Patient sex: M
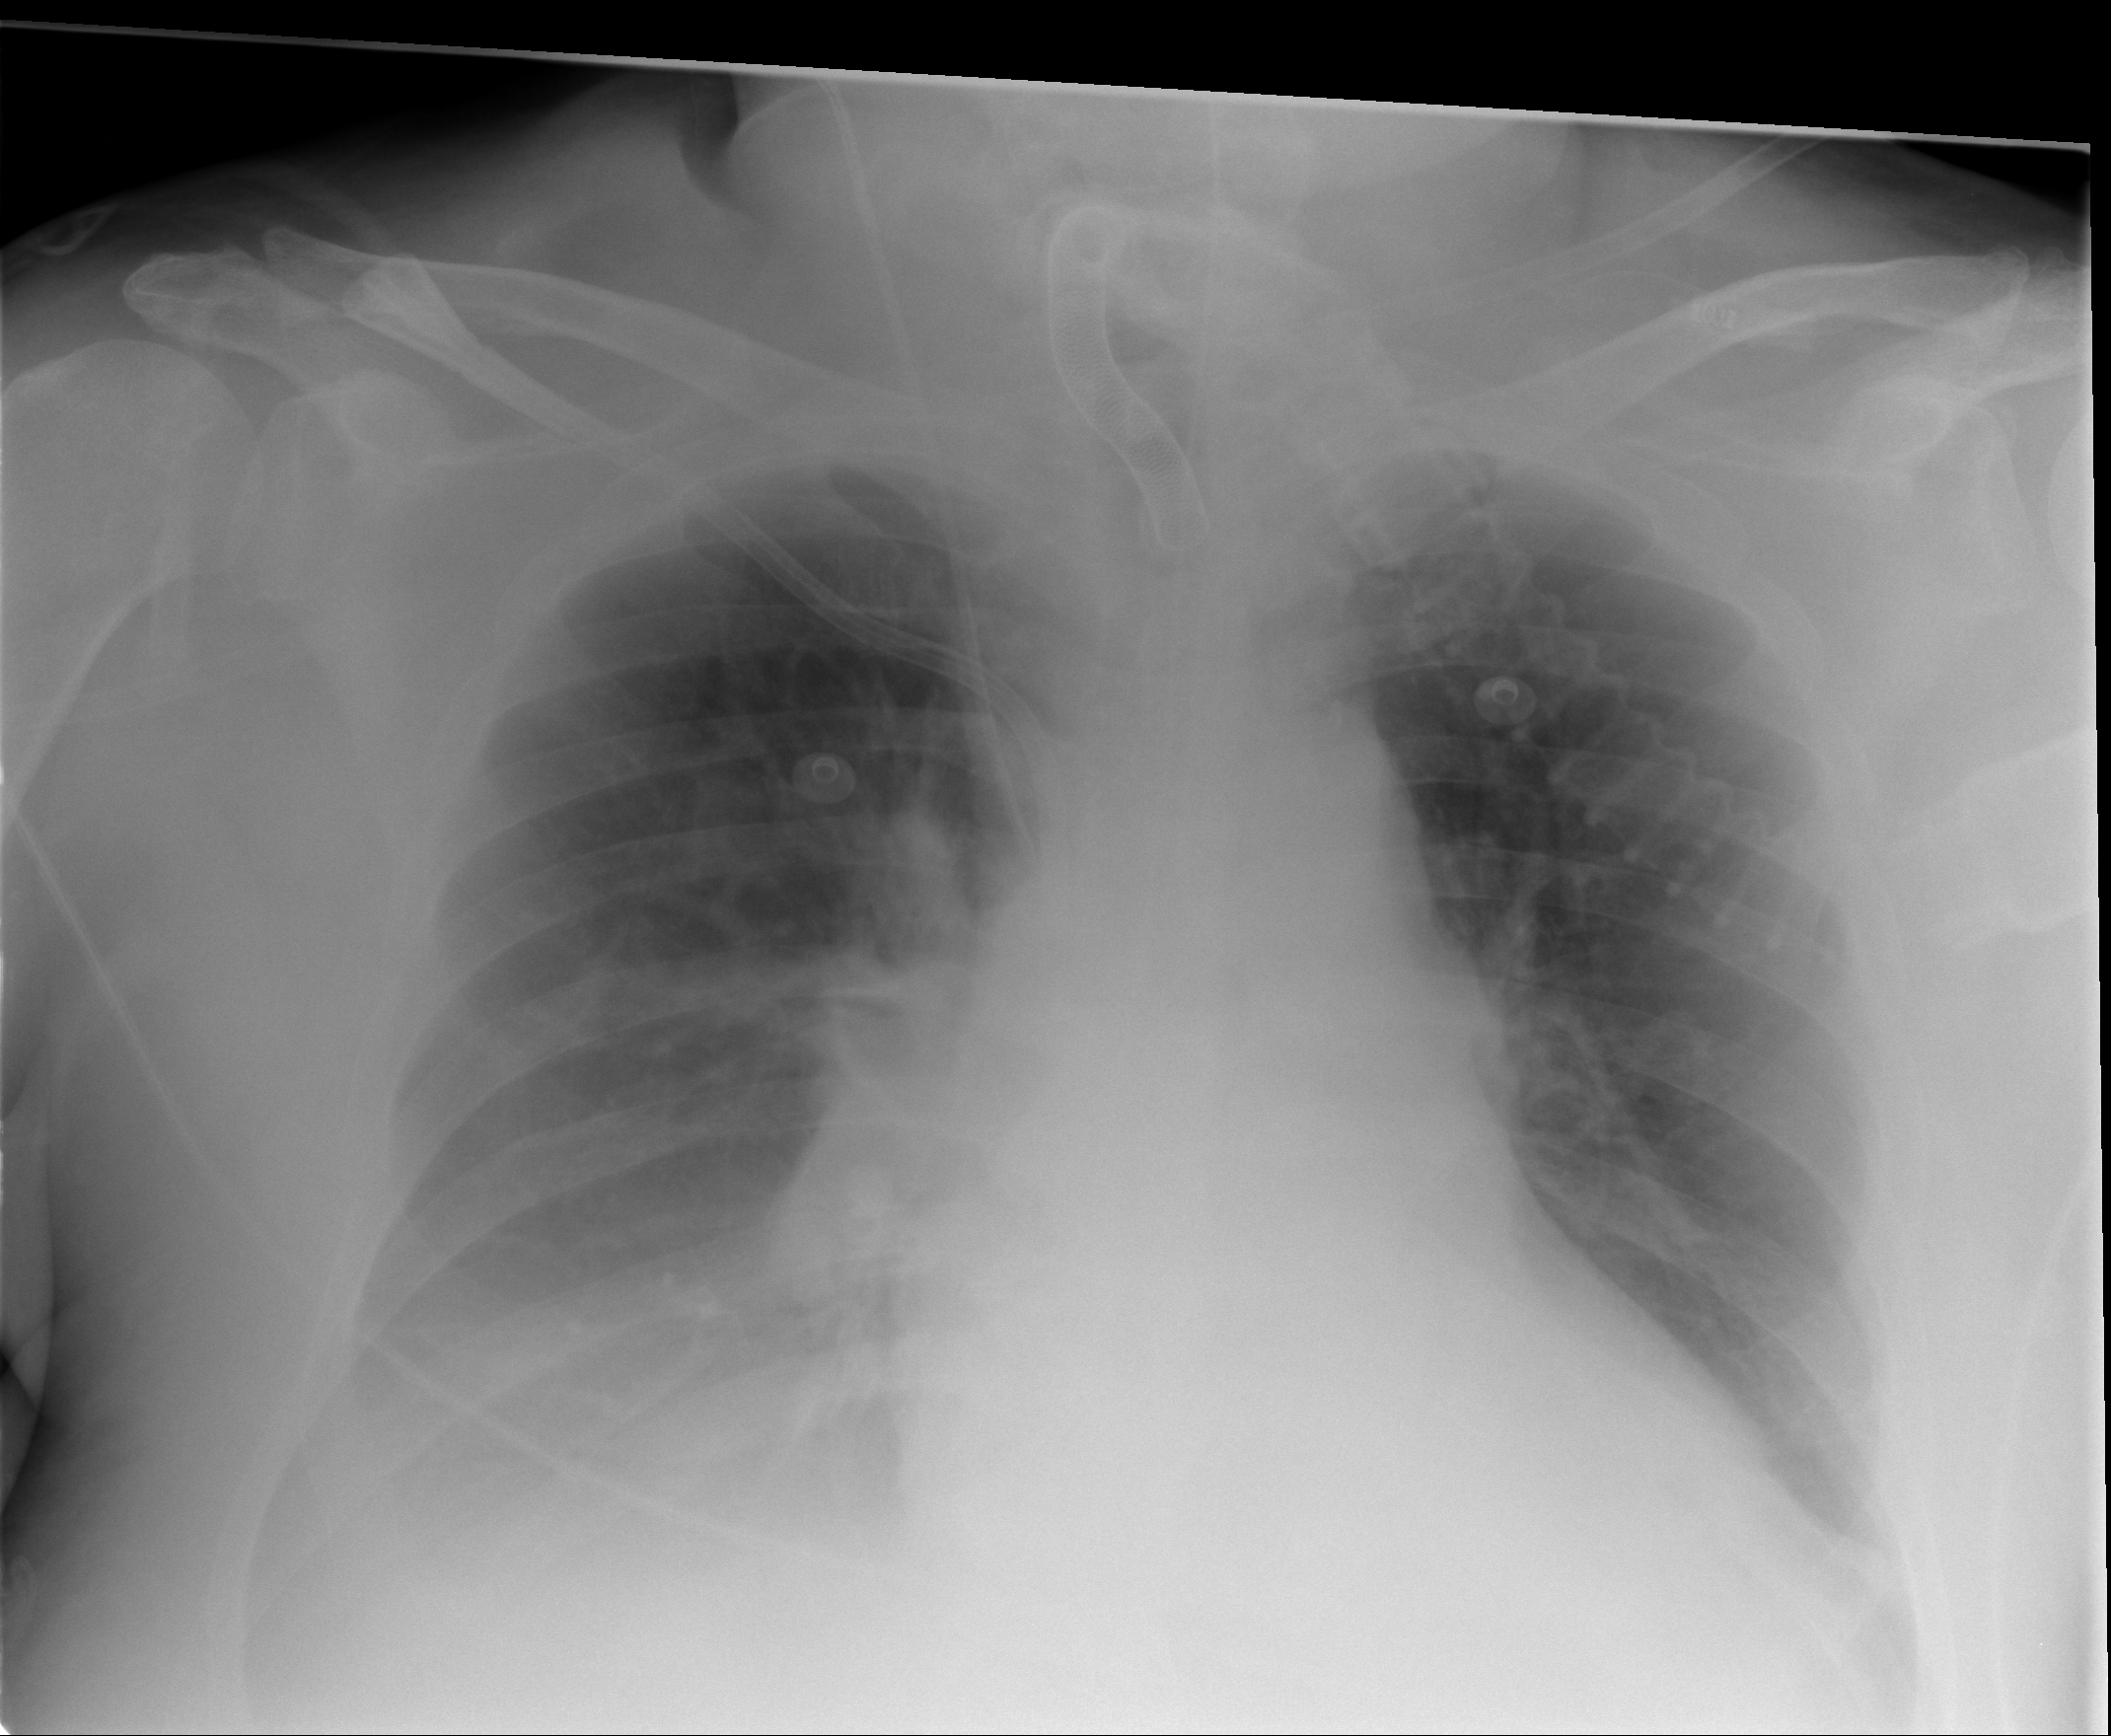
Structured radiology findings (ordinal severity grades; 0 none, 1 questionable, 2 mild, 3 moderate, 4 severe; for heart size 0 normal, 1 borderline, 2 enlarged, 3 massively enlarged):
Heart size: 1
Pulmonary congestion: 0
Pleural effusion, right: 3
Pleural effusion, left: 2
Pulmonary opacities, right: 0
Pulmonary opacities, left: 0
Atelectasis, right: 3
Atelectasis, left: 2